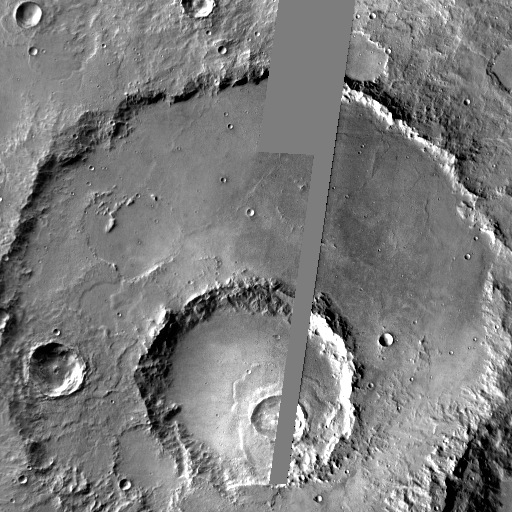
Crater classes present: Background, Other, Layered, Buried